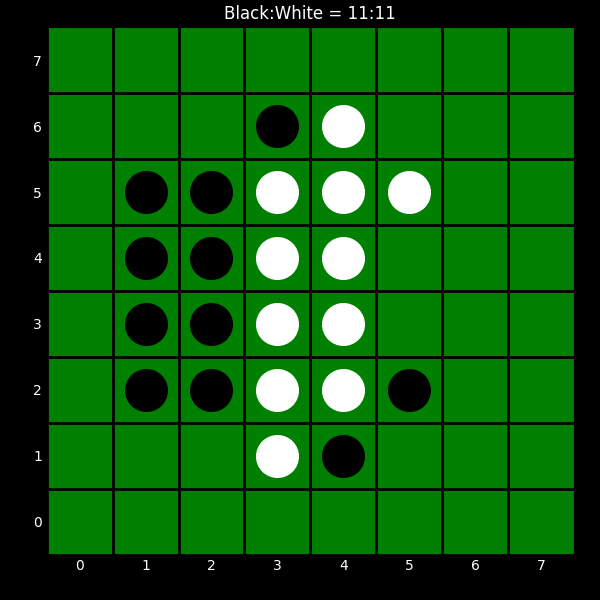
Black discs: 11
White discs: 11